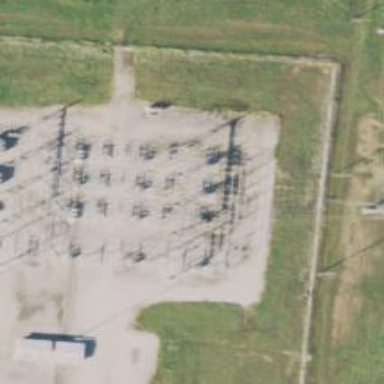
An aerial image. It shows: Switch for power supply.